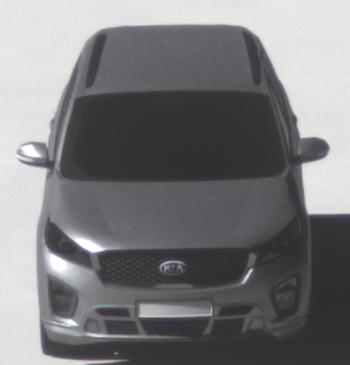
Make: KIA
Model: Sorento 2.2 CRDi
Detailed model: Sorento (UM)
Model produced from: 2015/03
Model produced until: 2017/10
Doors: 5
Color: gray
Road condition: dry road
Daytime: midday
Contrast: high contrast